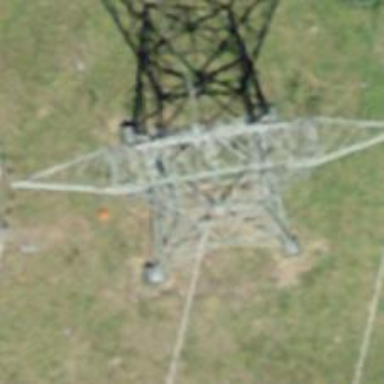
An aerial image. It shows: Towering power structure.